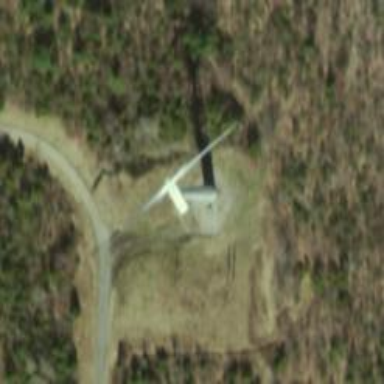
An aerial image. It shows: Wind turbine generator that utilizes wind as its source for generating electricity. It is of the horizontal axis type.